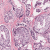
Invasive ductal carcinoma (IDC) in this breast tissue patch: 0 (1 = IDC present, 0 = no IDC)